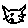
Label: cat